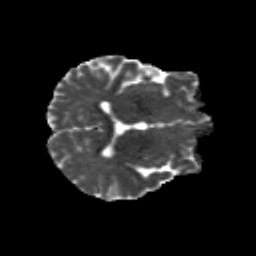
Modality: MD
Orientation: axial
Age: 26
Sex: male
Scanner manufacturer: siemens
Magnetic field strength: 3 T
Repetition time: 8.8 s
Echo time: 0.085 s